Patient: sex M, age 66
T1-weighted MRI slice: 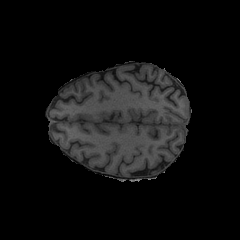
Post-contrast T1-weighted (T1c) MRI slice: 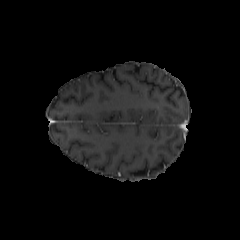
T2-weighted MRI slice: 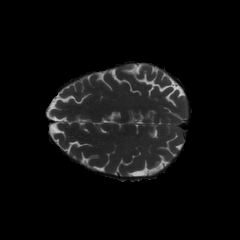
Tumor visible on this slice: no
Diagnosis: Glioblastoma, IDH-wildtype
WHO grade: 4